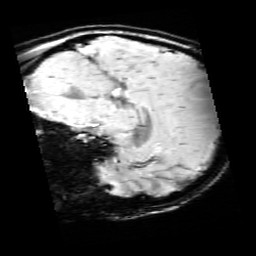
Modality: SWI
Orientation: sagittal
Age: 13
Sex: female
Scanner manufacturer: siemens
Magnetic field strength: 3 T
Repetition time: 0.027 s
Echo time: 0.02 s